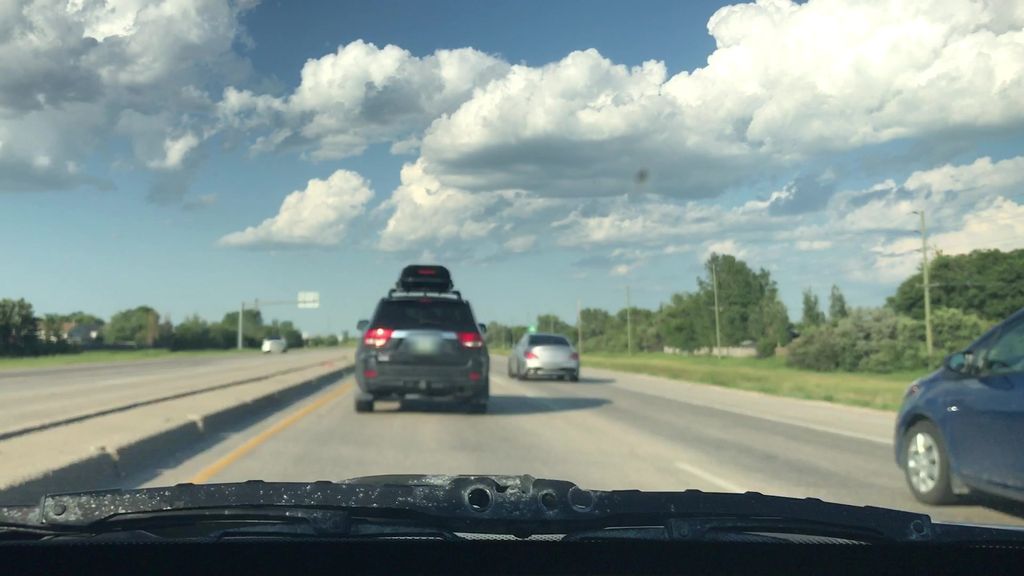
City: winnipeg